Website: apple
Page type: customer-info-address
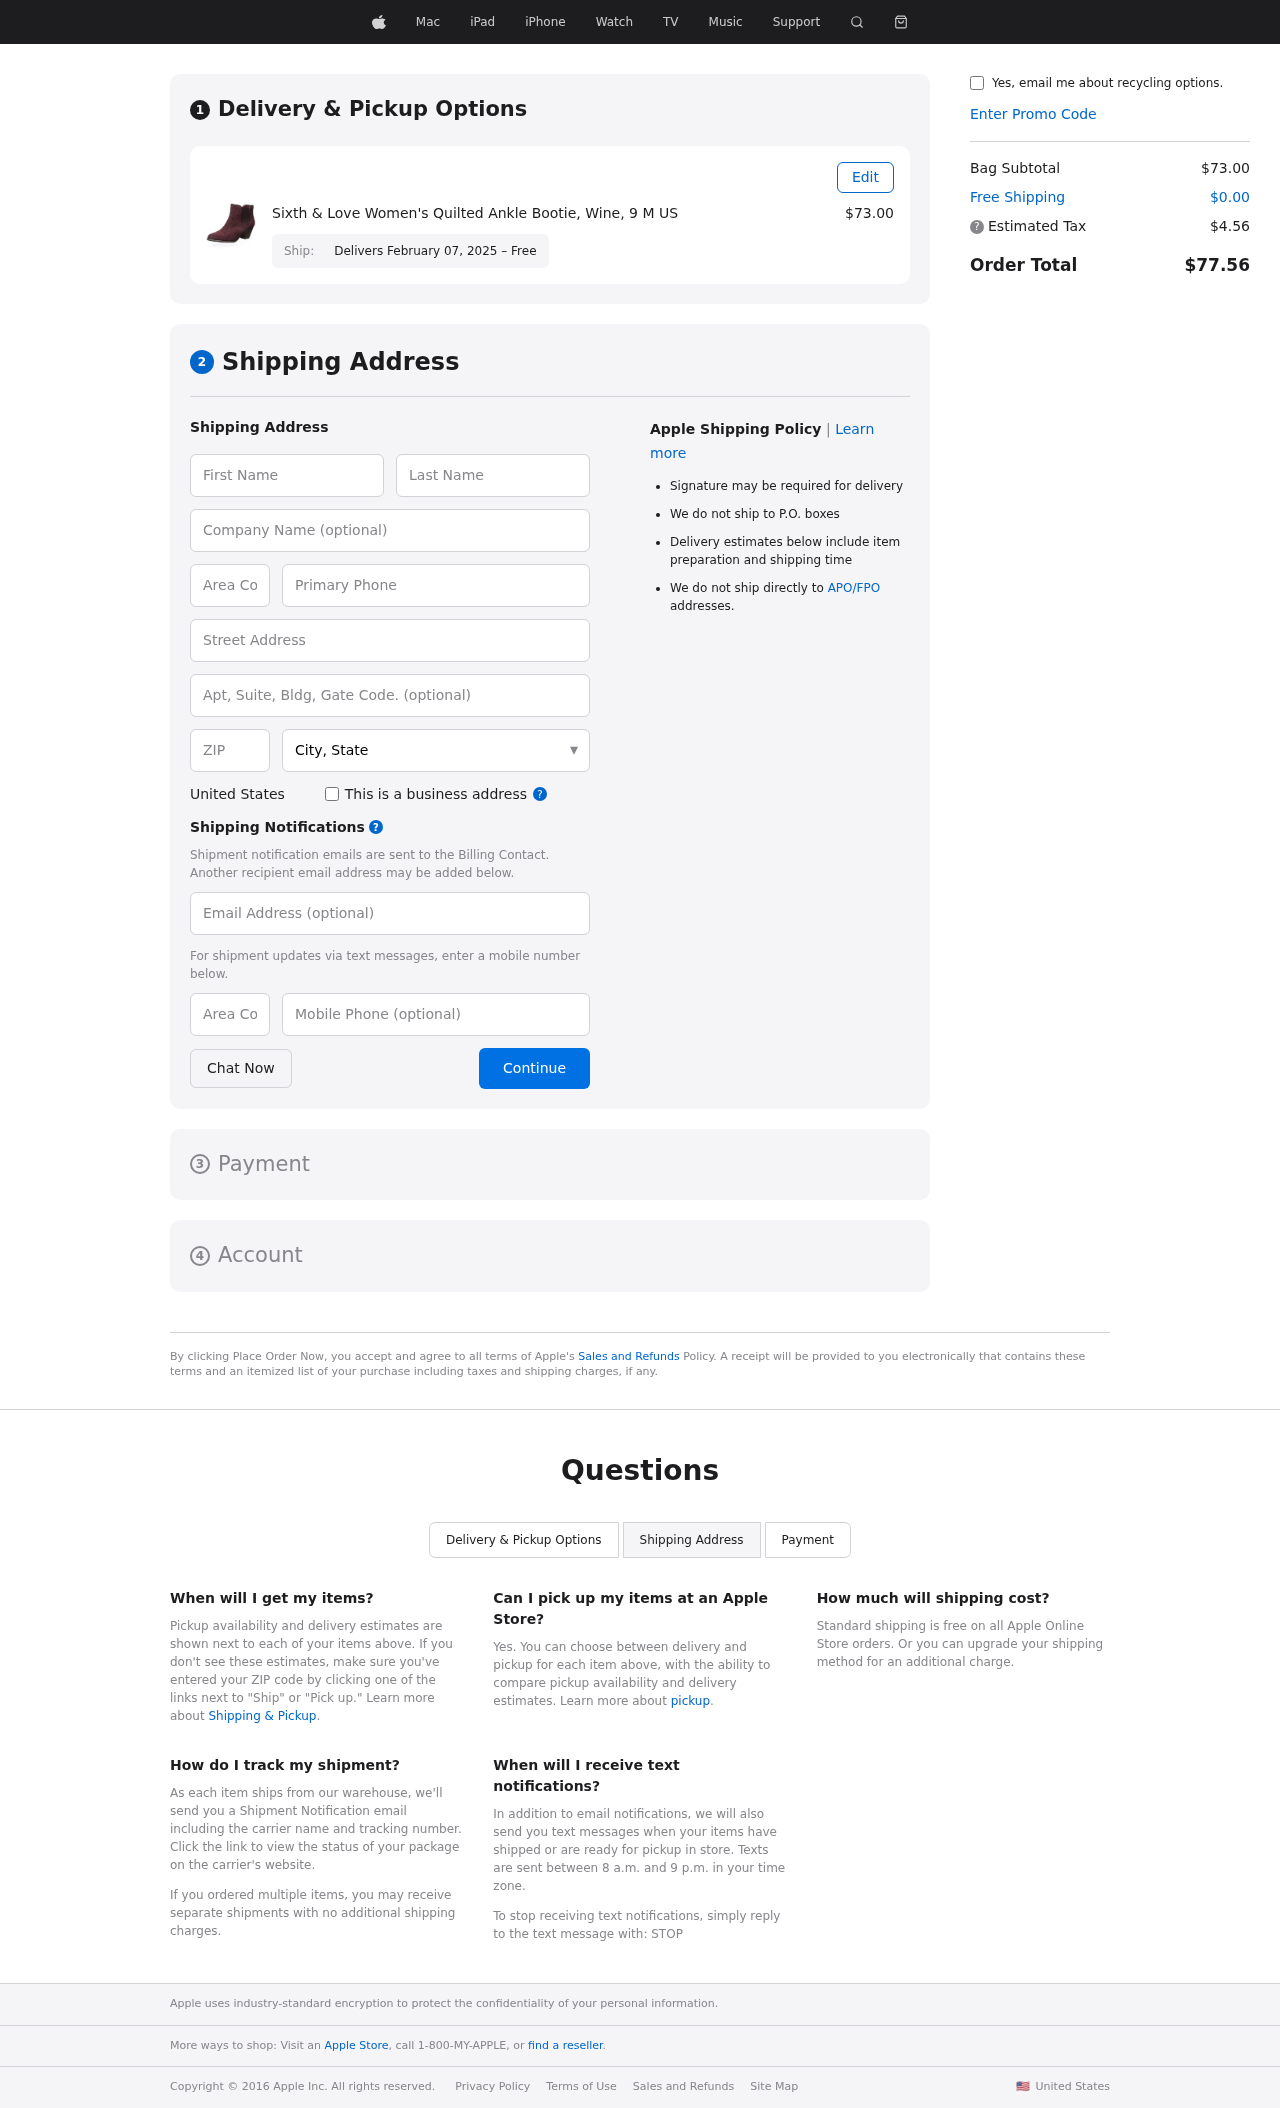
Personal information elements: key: PII_CITY_STATE
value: Samuelborough, VT
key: PII_COMPANY
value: Marshall-Day
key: PII_COUNTRY
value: United States
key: PII_EMAIL
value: obrewer@hotmail.com
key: PII_FIRSTNAME
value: Omar
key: PII_LASTNAME
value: Brewer
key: PII_PHONE
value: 2879136552
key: PII_PHONE_AREA
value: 287
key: PII_POSTCODE
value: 79895
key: PII_STREET
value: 9827 Linda Trail
Product elements: key: PRODUCT1_NAME
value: Sixth & Love Women's Quilted Ankle Bootie, Wine, 9 M US
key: PRODUCT1_PRICE
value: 73
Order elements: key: ORDER_DELIVERY_DATE
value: Delivers February 07, 2025 – Free
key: ORDER_SUBTOTAL
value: $73.00
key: ORDER_SHIPPING_COST
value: $0.00
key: ORDER_TAX
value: $4.56
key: ORDER_TOTAL
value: $77.56